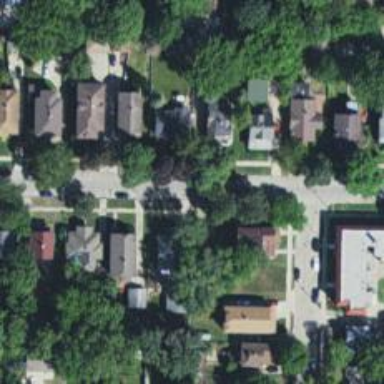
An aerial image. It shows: Alley classified as service road.